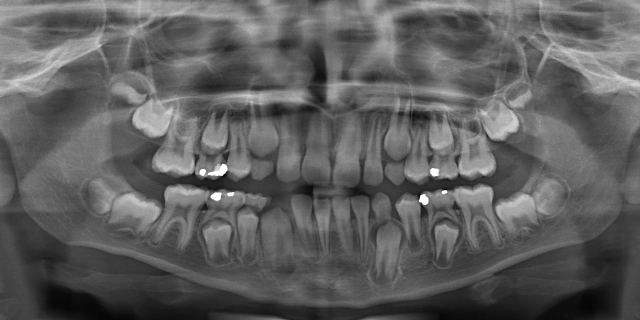
adult